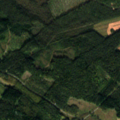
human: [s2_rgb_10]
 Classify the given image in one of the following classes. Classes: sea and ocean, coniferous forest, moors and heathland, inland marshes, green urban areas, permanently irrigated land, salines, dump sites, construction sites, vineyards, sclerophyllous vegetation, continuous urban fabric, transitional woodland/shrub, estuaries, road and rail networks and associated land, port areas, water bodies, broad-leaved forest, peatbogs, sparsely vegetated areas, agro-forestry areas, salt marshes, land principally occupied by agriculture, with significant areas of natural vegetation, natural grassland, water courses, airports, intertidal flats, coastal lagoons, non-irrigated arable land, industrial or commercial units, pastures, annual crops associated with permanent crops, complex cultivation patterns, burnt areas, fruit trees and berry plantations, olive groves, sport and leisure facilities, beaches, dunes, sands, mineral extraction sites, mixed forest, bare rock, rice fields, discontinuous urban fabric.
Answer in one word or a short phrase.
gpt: land principally occupied by agriculture, with significant areas of natural vegetation, coniferous forest